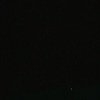
Label: space